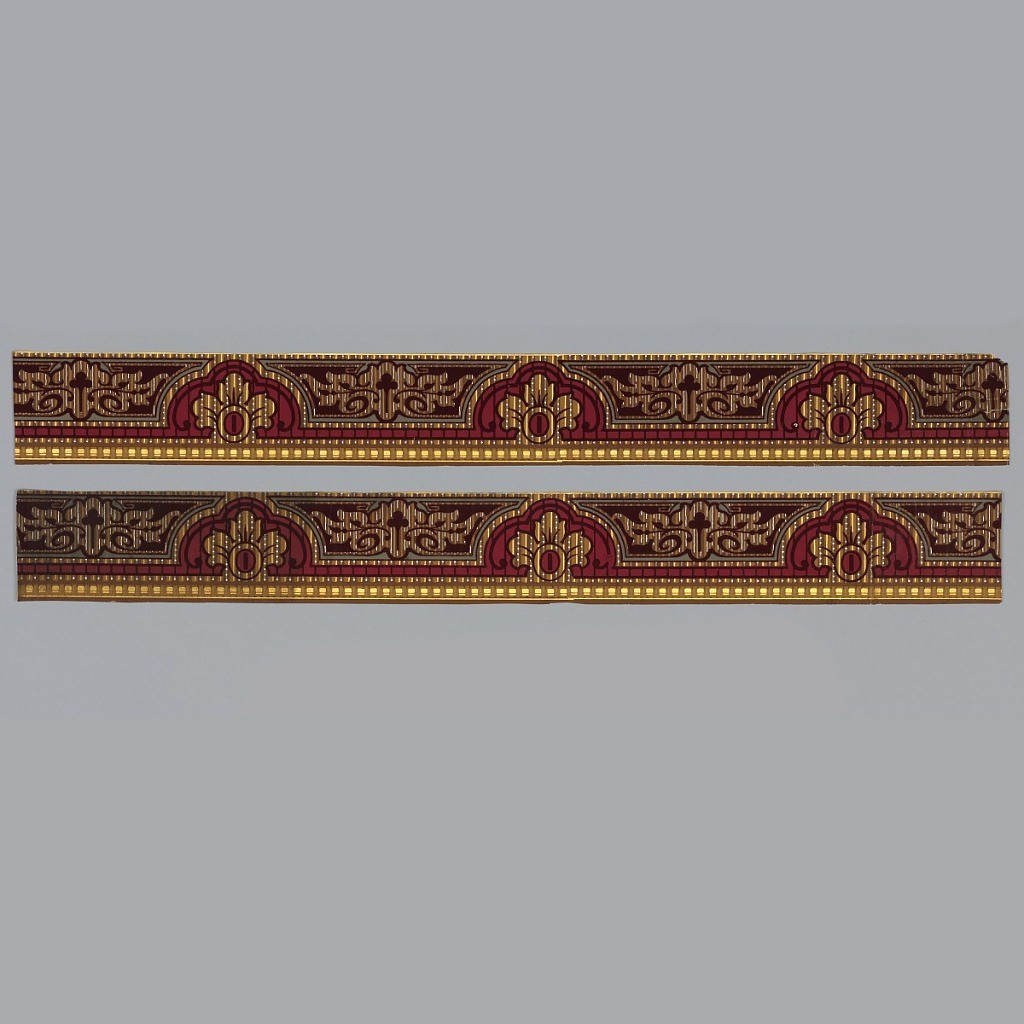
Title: Border
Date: ca. 1825
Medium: Block-printed and flocked on paper
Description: Two borders of arched and scalloped design with floral motifs in brown, gold, and burgundy.